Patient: sex F, age 63
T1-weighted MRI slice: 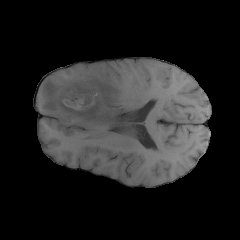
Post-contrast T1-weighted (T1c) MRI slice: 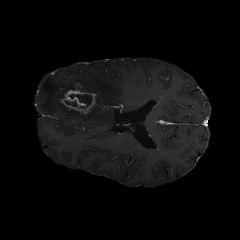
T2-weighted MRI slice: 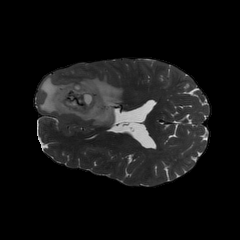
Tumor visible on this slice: yes
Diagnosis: Glioblastoma, IDH-wildtype
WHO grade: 4